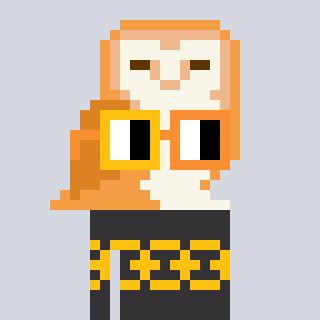
a pixel art character with square yellow and orange glasses, a owl-shaped head and a grayscale-colored body on a cool background